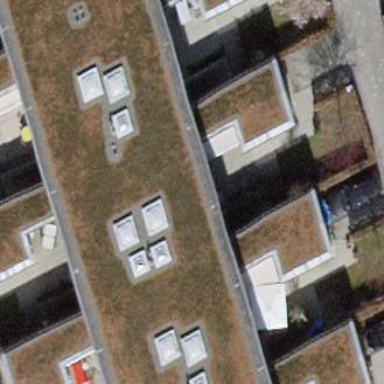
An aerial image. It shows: House with flat roof.